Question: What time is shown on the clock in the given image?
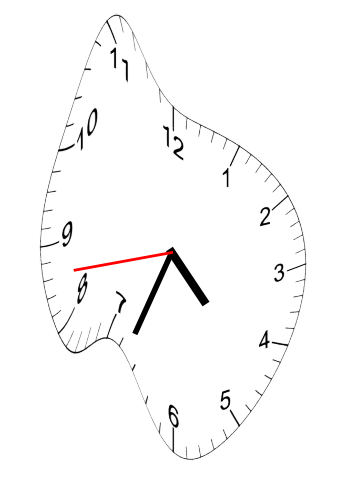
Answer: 04:33:43